Question: I have a situation like this:

As you can see, the first table view shows when I go to the relevant tab.
But the second table view should be showed like this:
When I press yellow button in the first table view [inside a cell] , it prompt an alert view. When I press ok from the alert it should show second table view.
So far I could implement up to the alert dialog.
Here is the problem:
When I press ok from the alert view, it only shows empty table view.
I have successfully retrieved required data that should display in the second table view.
And the customised cell class and the table view class are quite similar to the first table view scenario.
But I can not load my desired table view after touch the ok button in the alert view.
as i think , the problem is i do not have segue with this.. but i don't have idea how to give a segue for this particular case which is between alert view and the table view.
Please guide me to solve this issue.
Thank you.
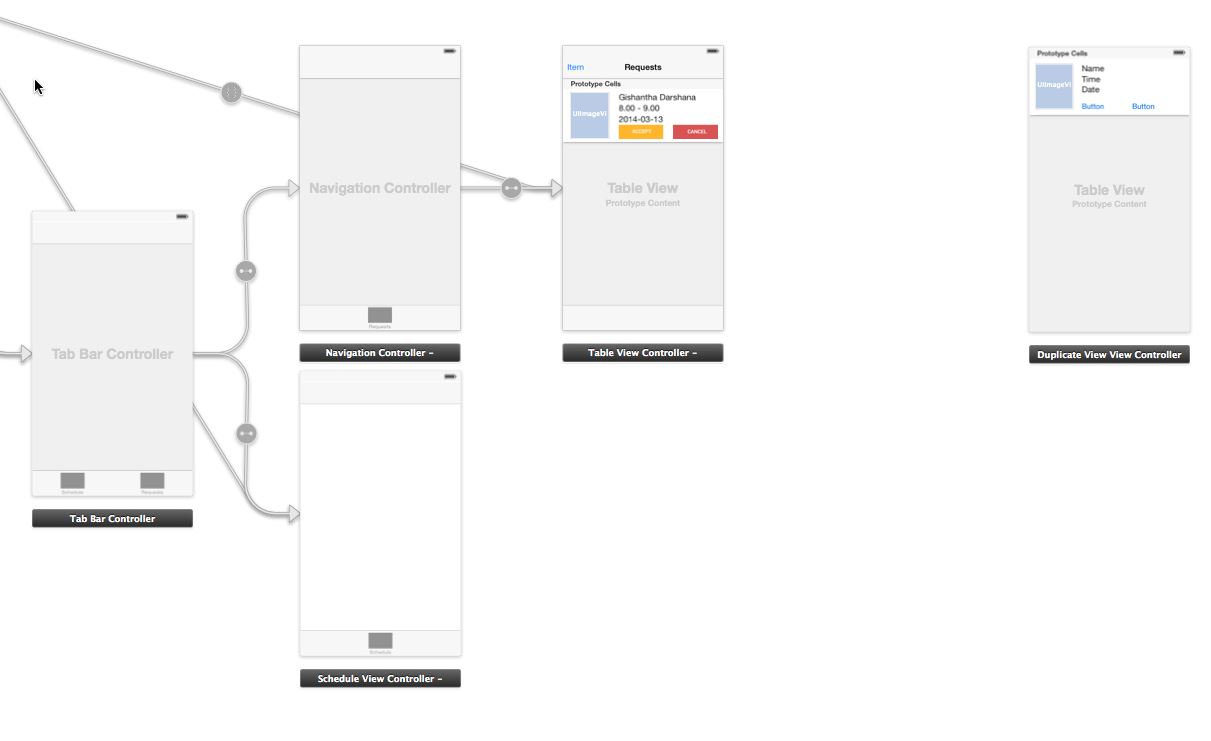
Answer: So the solution:
* Create a segue between the two 'UIViewControllers'.
* In your 'UIAlerView' delegate method 'alertView:clickedButtonAtIndex:', according to the button index you want, do 'performSegueWithIdentifier:sender' of your previously created segue.